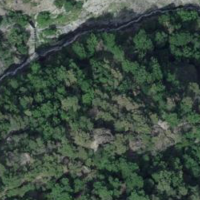
EUNIS habitat code: 44
Species observed at this site:
Rubus caesius
Asplenium fontanum